Question: I've been getting this error and I haven't found a way to come around it yet.
Seems to be something regarding the scanner, but I'm not sure what to change here.
My LoginServlet:
'''
package web;
import java.io.BufferedWriter;
import java.io.FileReader;
import java.io.FileWriter;
import java.io.IOException;
import java.io.PrintWriter;
import java.util.Scanner;
import javax.servlet.RequestDispatcher;
import javax.servlet.ServletException;
import javax.servlet.http.HttpServlet;
import javax.servlet.http.HttpServletRequest;
import javax.servlet.http.HttpServletResponse;
public class LoginServlet extends HttpServlet {
protected void doPost(HttpServletRequest req, HttpServletResponse resp)
throws ServletException, IOException {
// ______________________________________________________________
boolean loginSuccess = false;
String naam = "";
String pass = "";
RequestDispatcher rd = null;
String operator = req.getParameter("operator");
if (operator.equals("Register")) {
req.getRequestDispatcher("Register.jsp").forward(req, resp);
}
// _________________________*******_________________________________
// ___________________scanner declaratie________
FileReader fr = new FileReader("users.txt");
Scanner sc = new Scanner(fr);
// _________________________*******____________
// ___________________!! Lezen van file !!________________________
if (operator.equals("Login")) {
while (sc.hasNextLine()) {
String regel = sc.nextLine();
sc.useDelimiter("\s:\s");
naam = sc.next();
pass = sc.next();
System.out.println(naam);
System.out.println(pass);
// ___________________Toevoegen aan logged users_____
if (req.getParameter("username").equals(naam)
&& (req.getParameter("password").equals(pass))) {
PrintWriter out = new PrintWriter(new BufferedWriter(
new FileWriter("loggedusers.txt", true)));
out.println(naam);
out.close();
loginSuccess = true;
break;
} else if (req.getParameter("username").equals(naam)
&& (!req.getParameter("password").equals(pass))) {
req.setAttribute("error", "Password incorrect");
loginSuccess = false;
break;
} else if (!sc.hasNextLine()) {
req.setAttribute("error", "Username doesn't exist");
loginSuccess = false;
break;
}
}
sc.close();
if (loginSuccess = true) {
req.getRequestDispatcher("Welcome.jsp").forward(req, resp);
} else if (loginSuccess = false) {
req.getRequestDispatcher("Login.jsp").forward(req, resp);
}
}
}
}
'''
My Login.jsp:
'''
<!DOCTYPE html PUBLIC "-//W3C//DTD XHTML 1.0 Strict//EN"
"http://www.w3.org/TR/xhtml1/DTD/xhtml1-strict.dtd">
<html xmlns="http://www.w3.org/1999/xhtml">
<head>
<meta http-equiv="content-type" content="text/html; charset=iso-8859-1" />
<title>Login page</title>
</head>
<body>
<form action="LoginServlet.do" method="post">
<table>
<tr>
<td align="right">Username:</td>
<td align="left"><input type="text" name="username" /></td>
</tr>
<tr>
<td align="right">Password:</td>
<td align="left"><input type="text" name="password" /></td>
</tr>
<tr>
<td align="left"><input type="submit" name="operator" value="Register" /></td>
<td align="right"><input type="submit" name="operator" value="Login" /></td>
</tr>
</table>
</form>
<h1><%=request.getAttribute("error") %></h1>
</body>
</html>
'''
The web.xml should be correct because it worked before, but after writing the rest of the code from the servlet, it jams.
The error it gives me in Eclipse:
'''
jun 03, 2015 4:44:44 PM org.apache.catalina.core.StandardWrapperValve invoke
SEVERE: Servlet.service() for servlet [Dynamic Example Servlet] in context with path [/DynamicExample] threw exception
java.util.NoSuchElementException
at java.util.Scanner.throwFor(Unknown Source)
at java.util.Scanner.next(Unknown Source)
at web.LoginServlet.doPost(LoginServlet.java:41)
at javax.servlet.http.HttpServlet.service(HttpServlet.java:648)
at javax.servlet.http.HttpServlet.service(HttpServlet.java:729)
at org.apache.catalina.core.ApplicationFilterChain.internalDoFilter(ApplicationFilterChain.java:291)
at org.apache.catalina.core.ApplicationFilterChain.doFilter(ApplicationFilterChain.java:206)
at org.apache.tomcat.websocket.server.WsFilter.doFilter(WsFilter.java:52)
at org.apache.catalina.core.ApplicationFilterChain.internalDoFilter(ApplicationFilterChain.java:239)
at org.apache.catalina.core.ApplicationFilterChain.doFilter(ApplicationFilterChain.java:206)
at org.apache.catalina.core.StandardWrapperValve.invoke(StandardWrapperValve.java:219)
at org.apache.catalina.core.StandardContextValve.invoke(StandardContextValve.java:106)
at org.apache.catalina.authenticator.AuthenticatorBase.invoke(AuthenticatorBase.java:502)
at org.apache.catalina.core.StandardHostValve.invoke(StandardHostValve.java:142)
at org.apache.catalina.valves.ErrorReportValve.invoke(ErrorReportValve.java:79)
at org.apache.catalina.valves.AbstractAccessLogValve.invoke(AbstractAccessLogValve.java:617)
at org.apache.catalina.core.StandardEngineValve.invoke(StandardEngineValve.java:88)
at org.apache.catalina.connector.CoyoteAdapter.service(CoyoteAdapter.java:518)
at org.apache.coyote.http11.AbstractHttp11Processor.process(AbstractHttp11Processor.java:1091)
at org.apache.coyote.AbstractProtocol$AbstractConnectionHandler.process(AbstractProtocol.java:668)
at org.apache.tomcat.util.net.NioEndpoint$SocketProcessor.doRun(NioEndpoint.java:1521)
at org.apache.tomcat.util.net.NioEndpoint$SocketProcessor.run(NioEndpoint.java:1478)
at java.util.concurrent.ThreadPoolExecutor.runWorker(Unknown Source)
at java.util.concurrent.ThreadPoolExecutor$Worker.run(Unknown Source)
at org.apache.tomcat.util.threads.TaskThread$WrappingRunnable.run(TaskThread.java:61)
at java.lang.Thread.run(Unknown Source)
'''
And a screenshot of what I see in my browser when I run it:

I'd love to hear from you guys!
Cheers and thanks in advance!
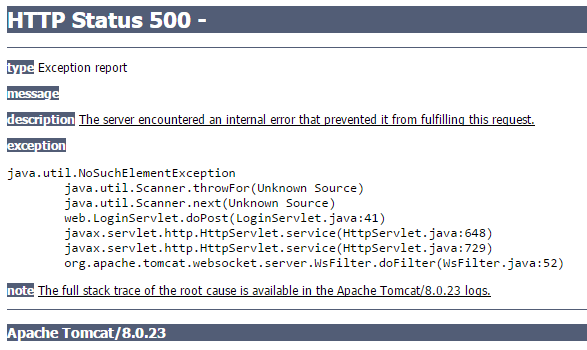
Answer: Look before you leap. Or more accurately, 'Scanner'
These lines are the culprit:
'''
String regel = sc.nextLine();
naam = sc.next();
pass = sc.next();
'''
'hasNextLine()' is valid for the call to 'nextLine()', but not to subsequent 'next()' calls.
What you want to do is read out the 'naam' and 'paas' values from 'regel' instead.
'''
String regel = sc.nextLine();
String[] regelBroken = regel.split();
naam = regelBroken[0];
paas = regelBroken[1];
'''
This way, you only ever advance the scanner once, so you don't run into a scenario in which you're out of things to scan.